Question: Here is my code for fragment that contains a webview, I'm trying to implement back button for webview, and my code doesn't work.. Have tried plenty of answers online, but it doesn't seem to work for my code..
Basically I tried it using handlers with the help of this <URL>, and I see the below error..

'''
import android.os.Bundle;
import android.os.Message;
import android.view.KeyEvent;
import android.view.LayoutInflater;
import android.view.View;
import android.view.ViewGroup;
import android.webkit.WebSettings;
import android.webkit.WebView;
import android.app.Fragment;
import com.gururaju.verve15.R;
import java.util.logging.Handler;
public final class LoginFragment extends Fragment {
public LoginFragment(){}
static WebView mWeb;
private View mContentView;
private Handler handler = new Handler(){
@Override
public void handleMessage(Message message) {
switch (message.what) {
case 1:{
webViewGoBack();
}break;
}
}
};
@Override
public View onCreateView(LayoutInflater inflater, ViewGroup container,Bundle savedInstanceState)
{
mContentView = inflater.inflate(R.layout.fragment_login, null);
mWeb = (WebView)mContentView.findViewById(R.id.webView);
WebSettings settings = mWeb.getSettings();
settings.setJavaScriptEnabled(true);
settings.setSupportZoom(false);
mWeb.setScrollBarStyle(View.SCROLLBARS_INSIDE_OVERLAY);
mWeb.getSettings().setBuiltInZoomControls(false);
mWeb.loadUrl("http://example.com/login/");
mWeb.setOnKeyListener(new OnKeyListener(){
public boolean onKey(View v, int keyCode, KeyEvent event) {
if ((keyCode == KeyEvent.KEYCODE_BACK) && mWeb.canGoBack()) {
handler.sendEmptyMessage(1);
return true;
}
return false;
}
});
}
private void webViewGoBack(){
mWeb.goBack();
}
}
'''
Many thanks for any help.
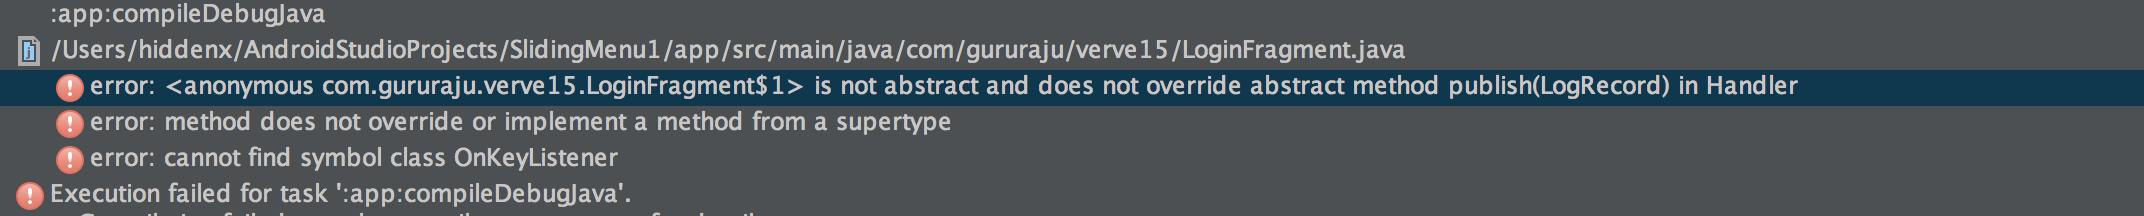
Answer: Change 'import java.util.logging.Handler;'
to 'import android.os.Handler'